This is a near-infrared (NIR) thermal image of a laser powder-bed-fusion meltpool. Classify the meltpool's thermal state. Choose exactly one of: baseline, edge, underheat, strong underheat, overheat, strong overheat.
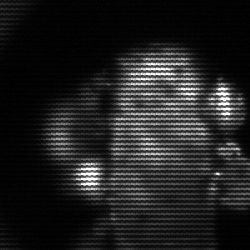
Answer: strong underheat